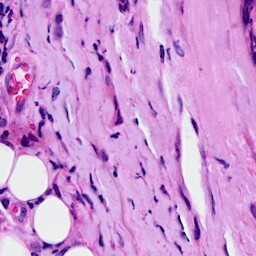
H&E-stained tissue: Breast